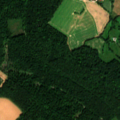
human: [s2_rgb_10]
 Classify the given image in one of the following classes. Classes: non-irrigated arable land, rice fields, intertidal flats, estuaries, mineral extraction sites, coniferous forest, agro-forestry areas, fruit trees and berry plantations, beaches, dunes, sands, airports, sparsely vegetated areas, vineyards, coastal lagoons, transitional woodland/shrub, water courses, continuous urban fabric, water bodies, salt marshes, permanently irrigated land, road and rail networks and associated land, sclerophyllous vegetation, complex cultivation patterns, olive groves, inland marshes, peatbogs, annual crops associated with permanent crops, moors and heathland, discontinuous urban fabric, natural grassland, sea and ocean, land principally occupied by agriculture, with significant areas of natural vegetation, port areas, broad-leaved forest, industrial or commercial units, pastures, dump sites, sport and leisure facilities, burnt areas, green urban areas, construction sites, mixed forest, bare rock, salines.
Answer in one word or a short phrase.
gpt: non-irrigated arable land, pastures, broad-leaved forest